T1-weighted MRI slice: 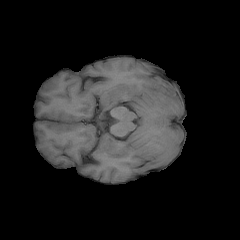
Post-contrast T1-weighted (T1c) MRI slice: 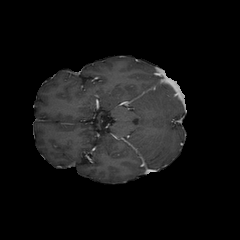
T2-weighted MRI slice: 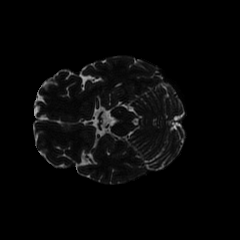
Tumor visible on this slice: no